Field crop: maize
Growth stage: 1
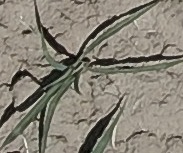
Species: sorghum